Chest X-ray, AP view. Patient: 62 years old, sex M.
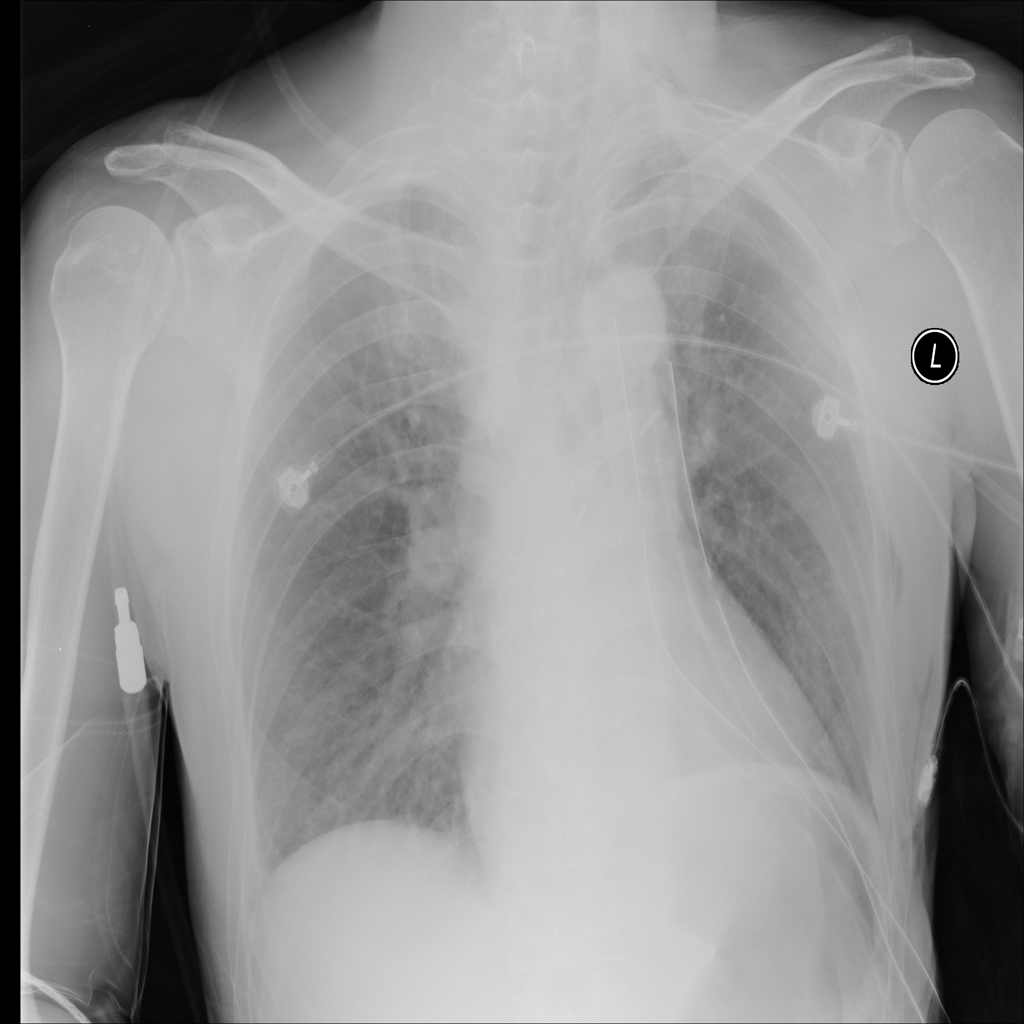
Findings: Emphysema, Pneumothorax